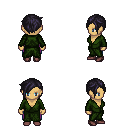
a pixel art fantasy rpg character, female body template, human, tanned skin, green robe, magenta pants, raven pixie cut hairstyle, maroon shoes, four views (front, back, left, right), 2x2 character sprite sheet, small pixel art, hard edges, no anti-aliasing